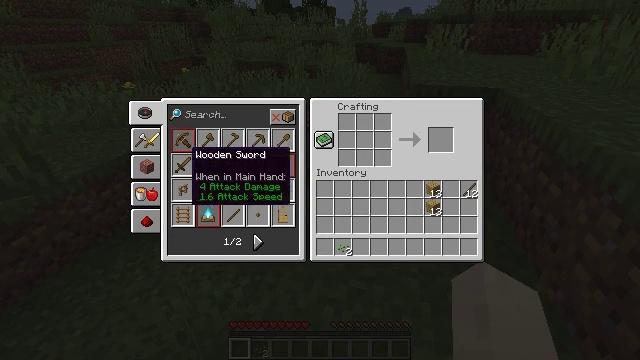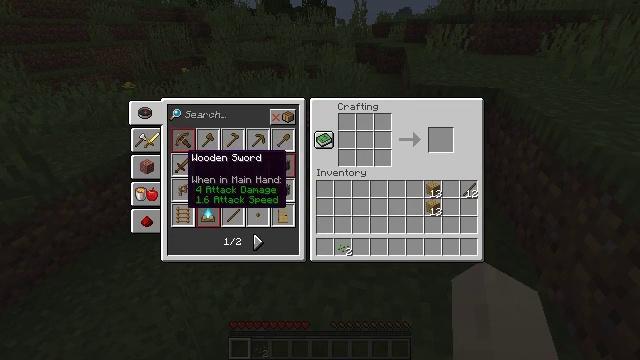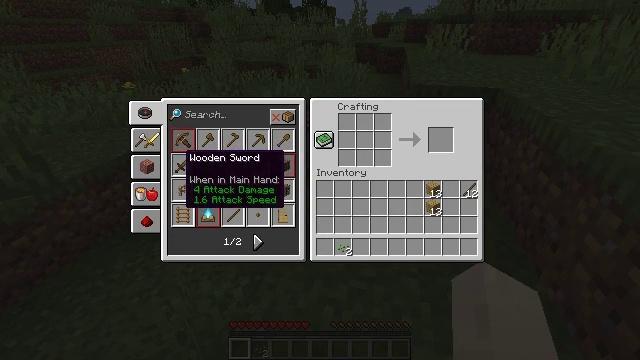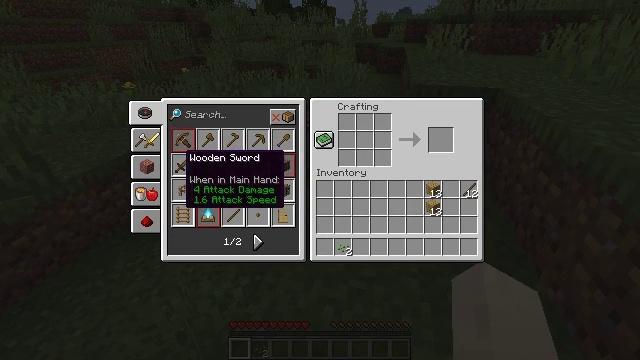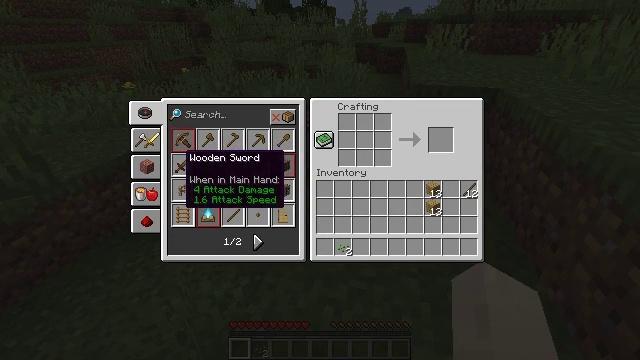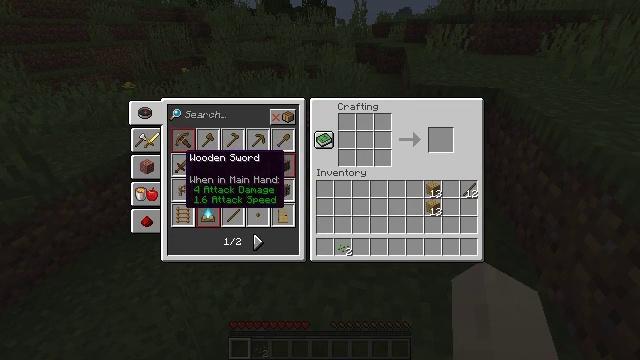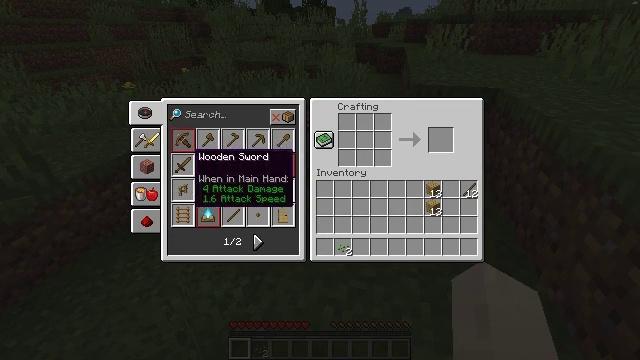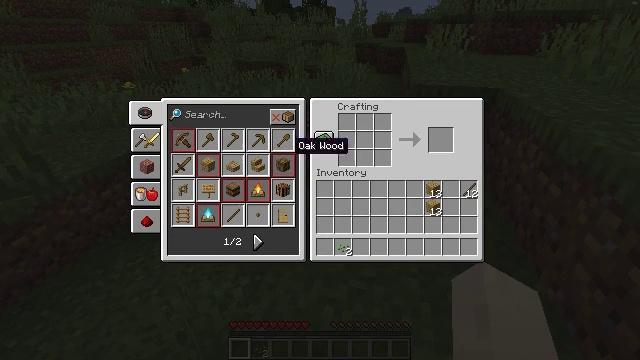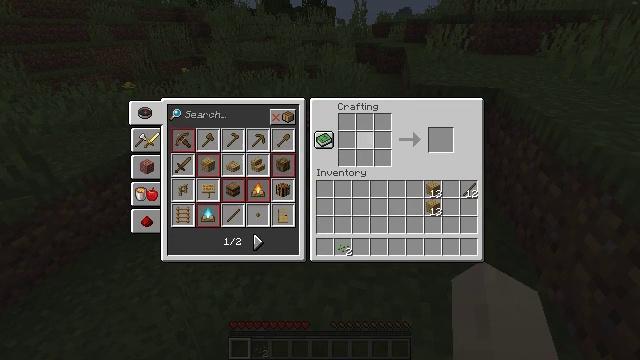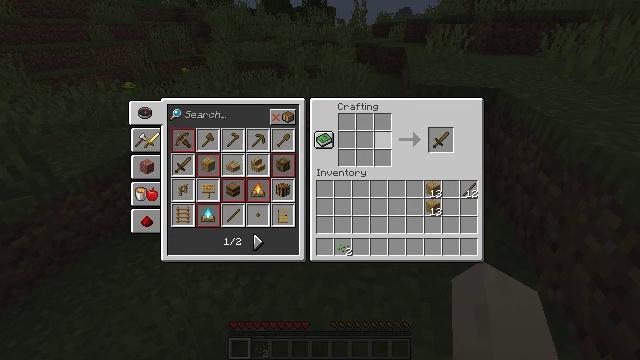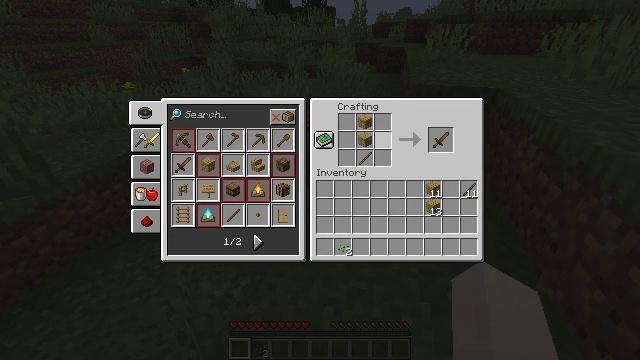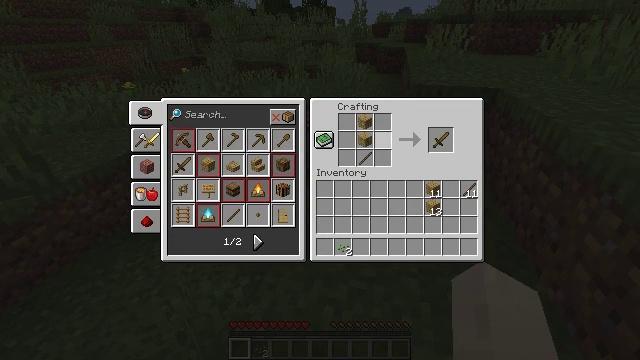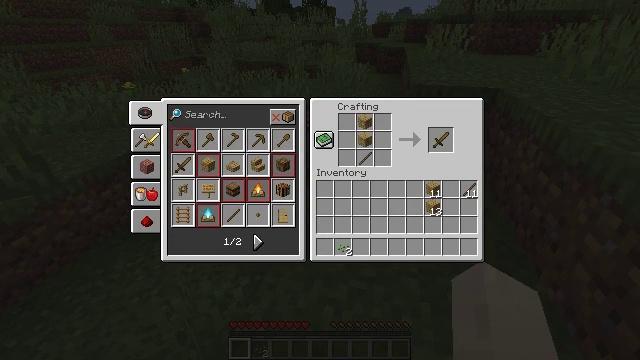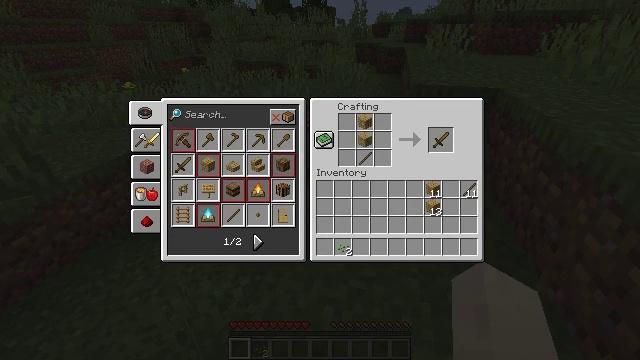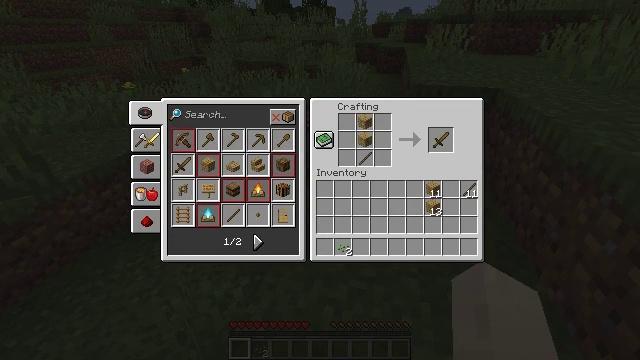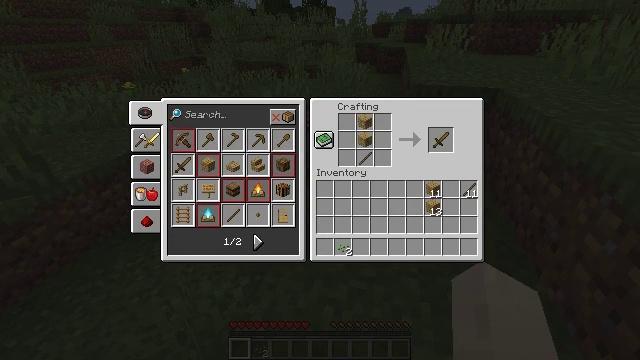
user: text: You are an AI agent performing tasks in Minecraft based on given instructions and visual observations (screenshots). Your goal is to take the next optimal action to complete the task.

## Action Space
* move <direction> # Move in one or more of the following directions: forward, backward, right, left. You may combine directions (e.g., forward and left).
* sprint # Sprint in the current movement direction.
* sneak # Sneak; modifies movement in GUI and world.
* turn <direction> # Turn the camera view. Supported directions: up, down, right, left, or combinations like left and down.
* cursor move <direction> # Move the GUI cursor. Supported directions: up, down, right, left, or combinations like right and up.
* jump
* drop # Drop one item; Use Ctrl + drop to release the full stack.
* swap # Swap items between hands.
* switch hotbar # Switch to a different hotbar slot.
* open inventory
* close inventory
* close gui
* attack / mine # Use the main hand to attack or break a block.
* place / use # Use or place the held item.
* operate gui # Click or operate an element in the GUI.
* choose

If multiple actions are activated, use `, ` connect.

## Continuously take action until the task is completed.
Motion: motion action
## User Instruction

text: Use a crafting table to make a wooden sword with planks and stick.
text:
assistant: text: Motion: no_op
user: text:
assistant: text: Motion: no_op
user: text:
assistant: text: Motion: no_op
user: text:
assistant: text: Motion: operate gui
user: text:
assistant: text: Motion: operate gui
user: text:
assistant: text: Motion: cursor move right
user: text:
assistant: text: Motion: cursor move right and up
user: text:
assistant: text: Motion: cursor move right and up
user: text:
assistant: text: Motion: cursor move right
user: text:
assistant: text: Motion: no_op
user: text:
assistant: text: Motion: no_op
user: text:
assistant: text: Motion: cursor move right
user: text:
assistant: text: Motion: no_op
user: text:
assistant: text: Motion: no_op
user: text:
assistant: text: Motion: no_op
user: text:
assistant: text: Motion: no_op
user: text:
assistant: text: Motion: no_op
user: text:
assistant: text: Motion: no_op
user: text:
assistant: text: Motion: no_op
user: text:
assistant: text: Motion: no_op
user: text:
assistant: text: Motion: operate gui
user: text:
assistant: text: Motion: operate gui
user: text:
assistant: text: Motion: no_op
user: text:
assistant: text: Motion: no_op
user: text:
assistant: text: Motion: no_op
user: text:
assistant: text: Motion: no_op